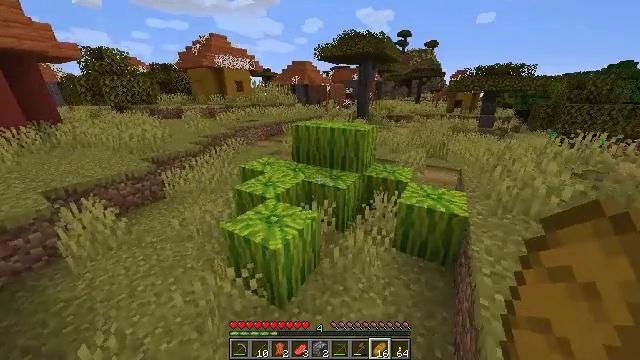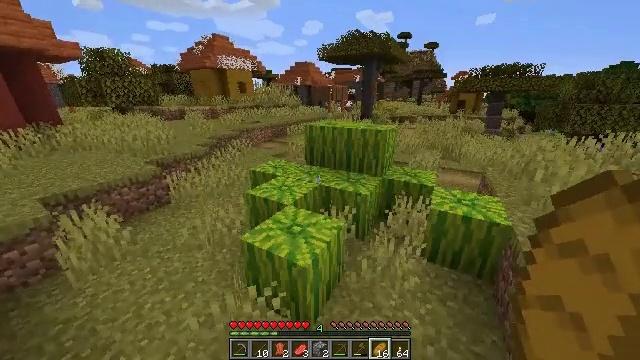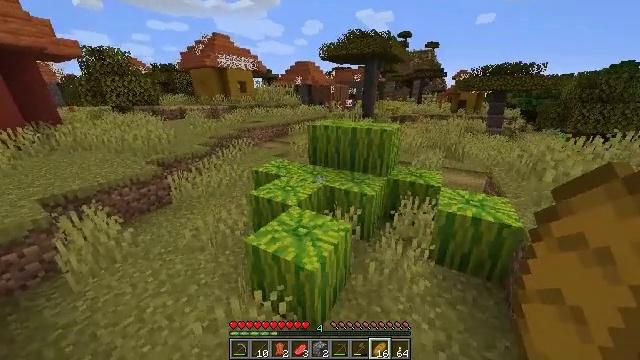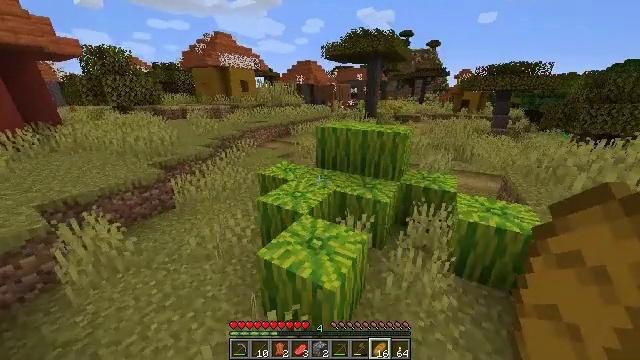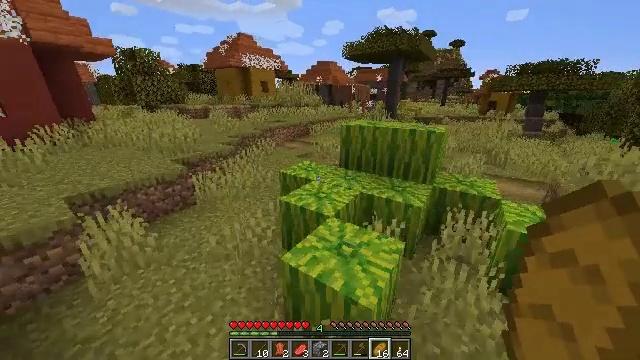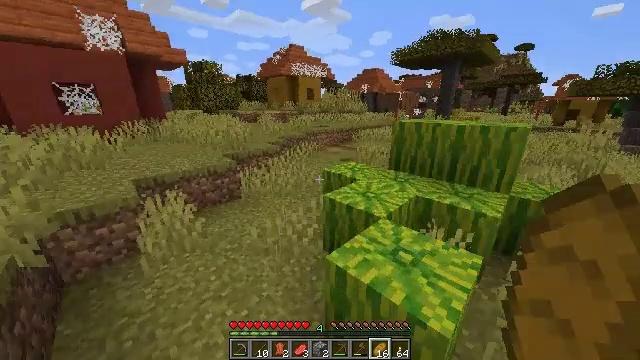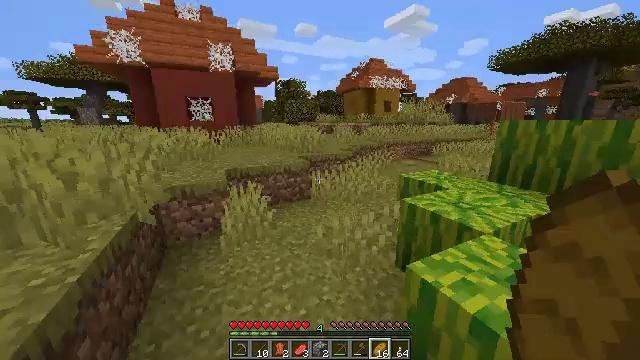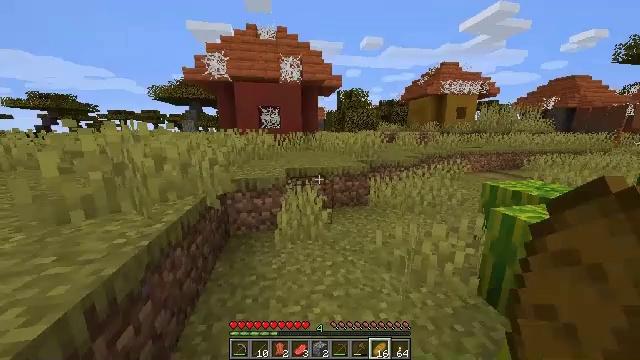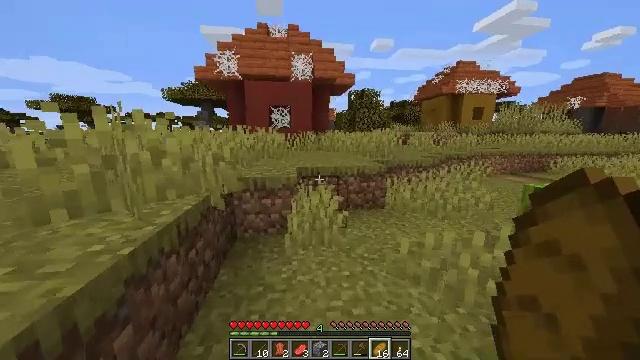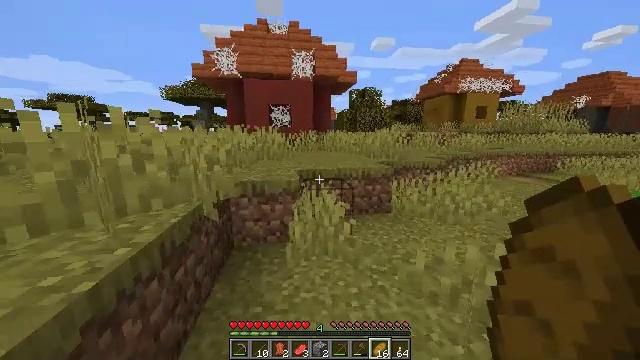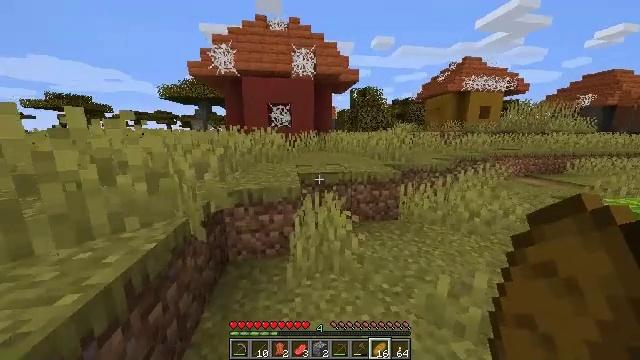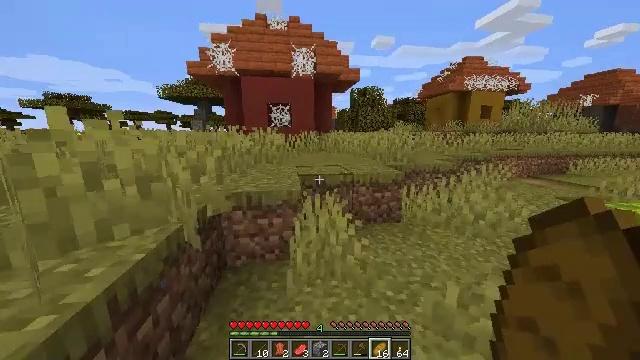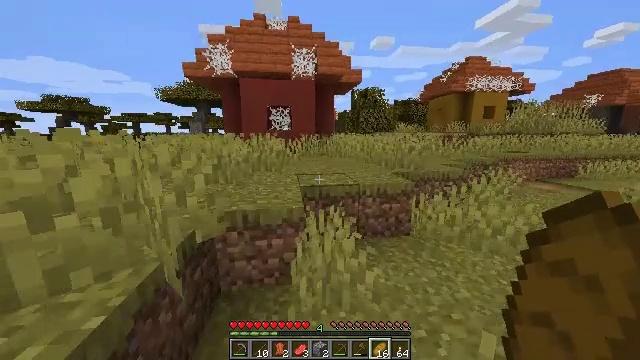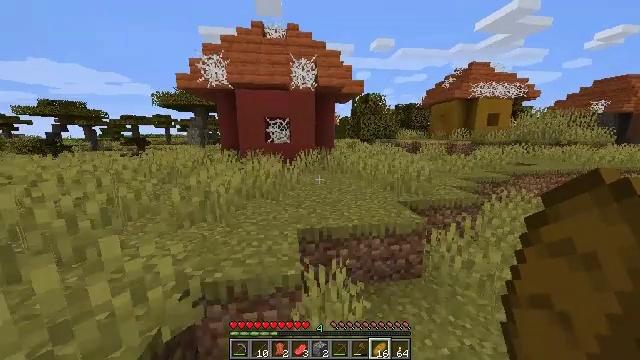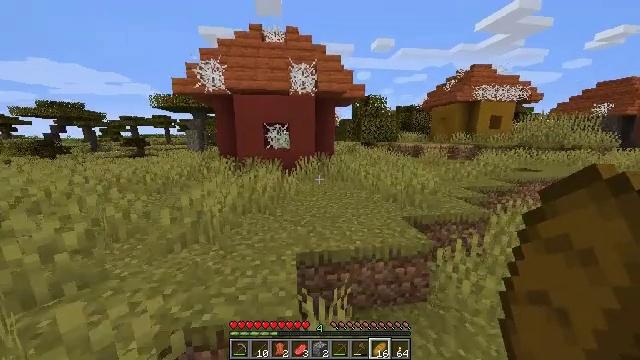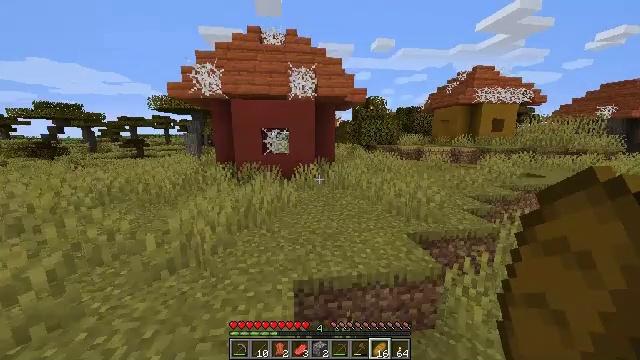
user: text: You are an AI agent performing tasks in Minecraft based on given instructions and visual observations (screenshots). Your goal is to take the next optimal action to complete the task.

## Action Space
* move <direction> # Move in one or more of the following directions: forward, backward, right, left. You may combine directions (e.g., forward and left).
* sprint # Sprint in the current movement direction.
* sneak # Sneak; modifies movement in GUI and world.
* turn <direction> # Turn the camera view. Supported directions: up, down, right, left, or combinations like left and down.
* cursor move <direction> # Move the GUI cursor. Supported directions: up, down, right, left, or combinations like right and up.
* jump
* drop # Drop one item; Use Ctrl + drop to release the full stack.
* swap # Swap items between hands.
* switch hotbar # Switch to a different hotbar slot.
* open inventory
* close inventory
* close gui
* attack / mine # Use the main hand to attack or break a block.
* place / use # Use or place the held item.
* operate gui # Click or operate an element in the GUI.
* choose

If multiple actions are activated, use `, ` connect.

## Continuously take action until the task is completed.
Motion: motion action
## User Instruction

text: Attack the hay block to get hay.
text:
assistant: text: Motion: move forward and move left, sprint
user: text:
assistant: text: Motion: move forward and move left, sprint
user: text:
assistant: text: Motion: move forward and move left, sprint
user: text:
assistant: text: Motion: move forward and move left, sprint, turn left
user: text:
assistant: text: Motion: move forward and move left, sprint, turn left and up
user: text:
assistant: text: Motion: move forward and move left, sprint, turn left and up
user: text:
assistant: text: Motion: move forward and move left, sprint, turn left and up
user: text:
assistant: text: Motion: move forward and move left, sprint, turn left
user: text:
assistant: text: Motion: move forward, sprint
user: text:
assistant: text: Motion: move forward, sprint
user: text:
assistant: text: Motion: move forward, sprint
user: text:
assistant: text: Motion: move forward, sprint, jump
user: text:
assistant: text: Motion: move forward, sprint, jump
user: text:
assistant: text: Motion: move forward, sprint, jump
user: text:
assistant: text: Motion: move forward, sprint, jump
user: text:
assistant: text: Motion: move forward, sprint, jump
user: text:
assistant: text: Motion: move forward, sprint
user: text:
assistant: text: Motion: move forward, sprint
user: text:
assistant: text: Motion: move forward, sprint
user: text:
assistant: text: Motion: move forward, sprint
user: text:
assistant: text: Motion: move forward, sprint
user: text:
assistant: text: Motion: move forward, sprint
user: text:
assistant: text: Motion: move forward, sprint
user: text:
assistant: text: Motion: move forward, sprint, turn left
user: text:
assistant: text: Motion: move forward, sprint, turn left and up, jump
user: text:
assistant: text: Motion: move forward, sprint, turn left, jump
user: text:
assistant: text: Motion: move forward, sprint, jump
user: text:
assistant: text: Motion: move forward, sprint, jump
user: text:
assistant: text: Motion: move forward, sprint
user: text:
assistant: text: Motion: move forward, sprint